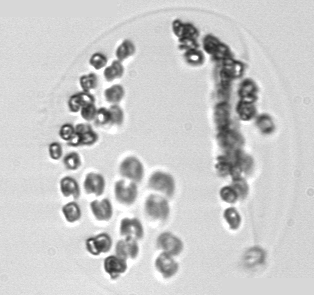
Label: Phaeocystis